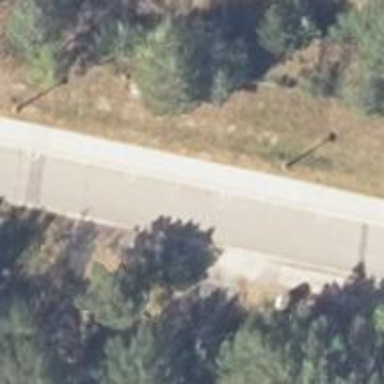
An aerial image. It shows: Residential road with asphalt surface. There is on-street parallel parking available on the right lane.